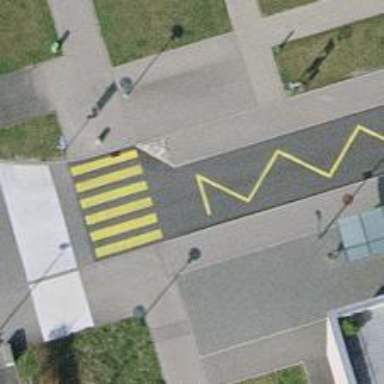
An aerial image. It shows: Bus stop with shelter for public transportation.